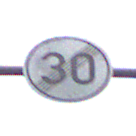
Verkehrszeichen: EndeGeschwindigkeit30
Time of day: Midday
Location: Outdoor (Suburban)
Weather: Overcast
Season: NotSpecified
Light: Natural